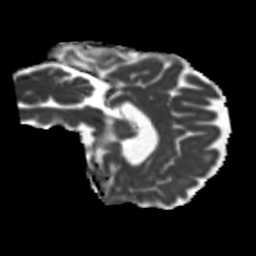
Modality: MD
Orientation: sagittal
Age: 46
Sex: male
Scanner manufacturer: siemens
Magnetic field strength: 3 T
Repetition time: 5.25 s
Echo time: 0.08 s